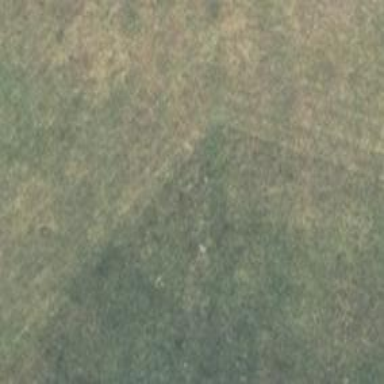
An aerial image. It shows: Taxiway at the airport covered with grass.